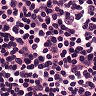
Metastatic tissue present: no